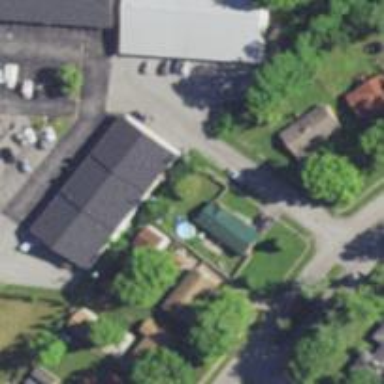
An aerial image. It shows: Building with swimming pool shop.